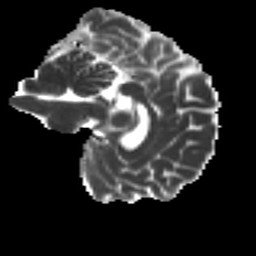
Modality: MD
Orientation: sagittal
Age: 32
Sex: male
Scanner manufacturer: ge
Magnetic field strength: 3 T
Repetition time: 7.8 s
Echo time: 0.0607 s